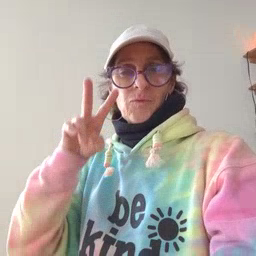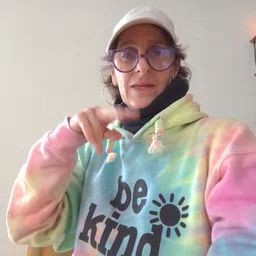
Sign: read